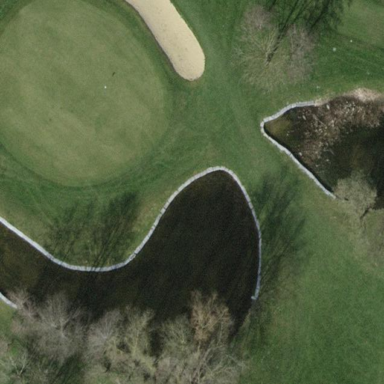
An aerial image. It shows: Water hazard in golf course. The hazard is natural water feature.